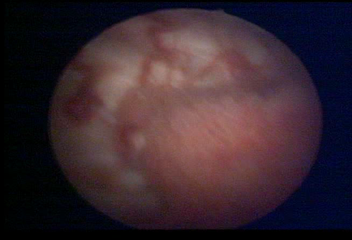
Modality: WLC
Class: Malignant
Subclass: HighGradePapillary
Lesion: L1
Stage: T1
Morphology: Papillary
Bladder cancer association: Yes
Annotated structures: Tumor